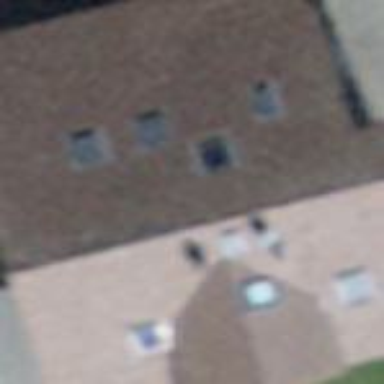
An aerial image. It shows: Residential building.